Question: I have a create an <URL>. This map can be zoomed via buttons. These buttons already work but I don't like the current style. It does not feel UX-friendly when by clicking the button the map is shaking a bit. I would like to zoom into the center of the map softly instead.

Here zoom-in on the :
'''
d3.select('#zoomplusbutton').on('click', function () {
ardamap.zoomByFactor(1.3);
});
'''
And here the with the strange zooming:
'''
zoomByFactor: function (factor) {
d3.event.preventDefault();
var scale = zoom.scale();
var extent = zoom.scaleExtent();
var newScale = scale * factor;
if (extent[0] <= newScale && newScale <= extent[1]) {
var t = zoom.translate();
var c = [width / 2, height / 2];
zoom
.scale(newScale)
.translate([c[0] + (t[0] - c[0]) / scale * newScale, c[1] + (t[1] - c[1]) / scale * newScale])
.event(g.transition());
}
}
'''
I really don't know anymore where I got this zooming code from.
So how can I really zoom to the center of the map softly? Feel free to change the JS-code on the website.
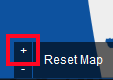
Answer: After several hours now figured out a 'OK' solution. It's perfectly the center but at the end without shaking and any other bad behaviour:
'''
zoomButton: function (zoom_in) {
var scale = zoom.scale(),
extent = zoom.scaleExtent(),
translate = zoom.translate(),
x = translate[0], y = translate[1],
factor = zoom_in ? 1.3 : 1/1.3,
target_scale = scale * factor;
if (target_scale === extent[0] || target_scale === extent[1] || target_scale > extent[1] || target_scale < extent[0]) { return false; }
var clamped_target_scale = Math.max(extent[0], Math.min(extent[1], target_scale));
if (clamped_target_scale != target_scale){
target_scale = clamped_target_scale;
factor = target_scale / scale;
}
x = (x - center[0]) * factor + center[0];
y = (y - center[1]) * factor + center[1];
if (zoom_in){
x = x - 500;
}else{
x = x + 500;
}
d3.transition().duration(450).tween("zoom", function () {
var interpolate_scale = d3.interpolate(scale, target_scale),
interpolate_trans = d3.interpolate(translate, [x,y]);
return function (t) {
zoom.scale(interpolate_scale(t))
.translate(interpolate_trans(t));
ardamap.zoomedButton();
};
});
}
'''
These calculations work pretty well. And here the two button raising events:
'''
d3.select('#zoomplusbutton').on('click', function(){
ardamap.zoomButton(true);
});
d3.select('#zoomminusbutton').on('click', function () {
ardamap.zoomButton(false);
});
'''
You can find the code update on arda-maps.org as well. If you have I fix for really going to the center of the current map, feel free to edit my answer. I'm still interested in improving this!